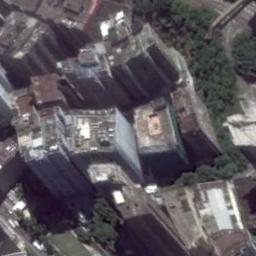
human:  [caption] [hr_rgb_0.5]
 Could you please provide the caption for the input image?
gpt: The commercial area is consist of many tall buildings next to the trees .

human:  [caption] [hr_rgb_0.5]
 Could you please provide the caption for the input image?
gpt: There are two black cars on the road next to the building .

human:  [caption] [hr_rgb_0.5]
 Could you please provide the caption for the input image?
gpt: There are several tall buildings and lawns and several roads and many trees in a commercial area .

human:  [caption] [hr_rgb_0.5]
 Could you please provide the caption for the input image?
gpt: A commercial area with lots of high-rise buildings is surrounded by some trees .

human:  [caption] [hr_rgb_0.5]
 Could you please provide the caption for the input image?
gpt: There are many buildings with green trees around on a commercial area .